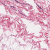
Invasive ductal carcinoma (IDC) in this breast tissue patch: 0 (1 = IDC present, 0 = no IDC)